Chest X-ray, AP view. Patient: 57 years old, sex F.
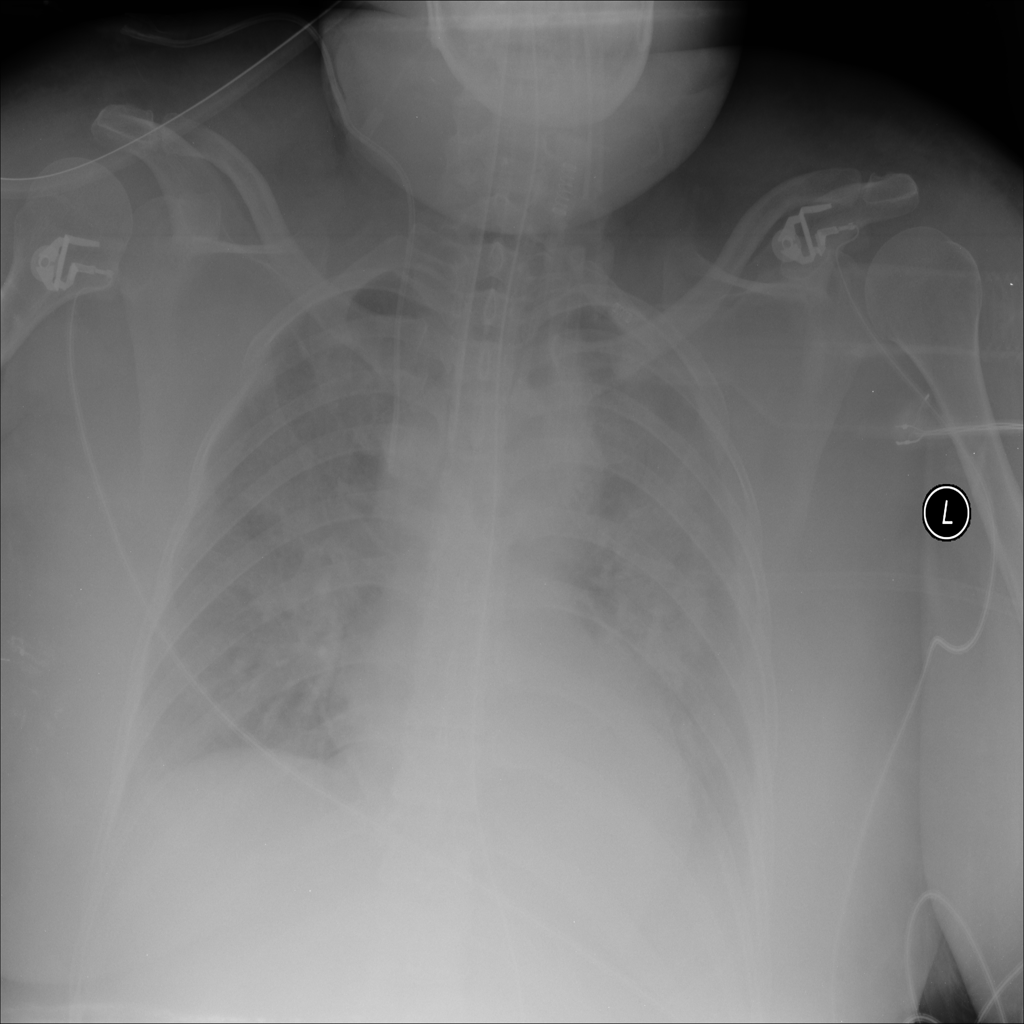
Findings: Infiltration